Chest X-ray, PA view. Patient: 48 years old, sex F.
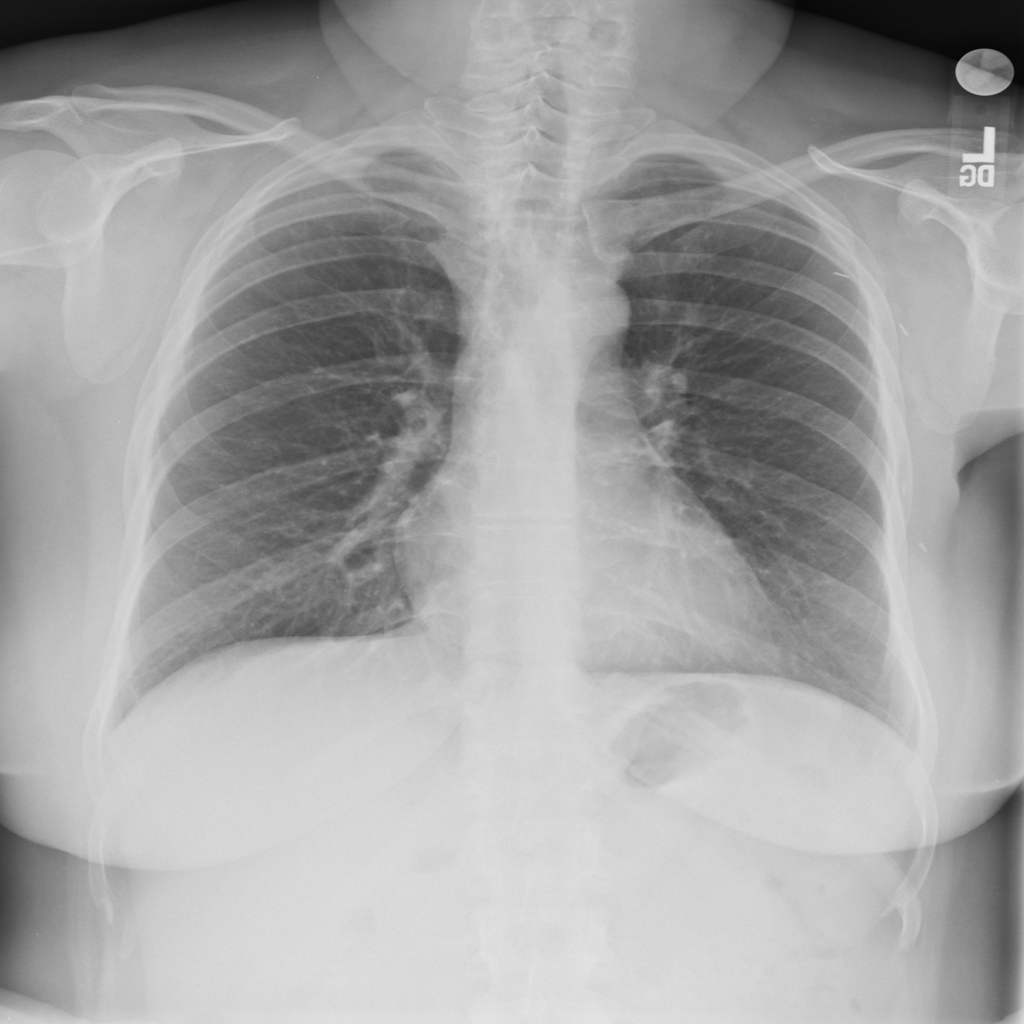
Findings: No Finding